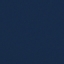
Label: SeaLake